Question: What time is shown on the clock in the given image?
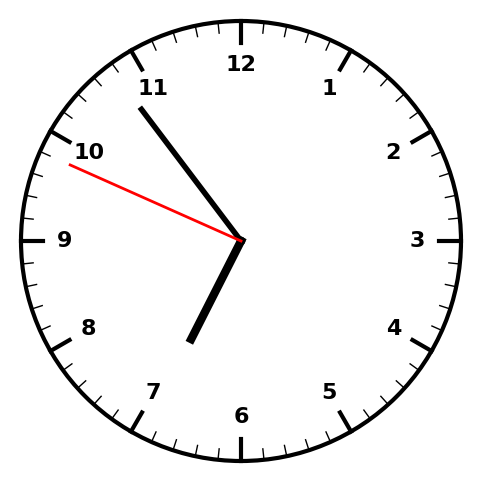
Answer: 06:53:49